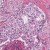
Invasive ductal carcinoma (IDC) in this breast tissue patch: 1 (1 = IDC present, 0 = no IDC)